Question: I have an Android app where I need to output some characters shich are not ASCII. My Java file where I set those characters is encoded as UTF-8:
'''
public void onItemCheckedStateChanged(ActionMode mode, int position,
long id, boolean checked) {
mode.setSubtitle(llista.getCheckedItemCount() + " elements sel*leccionats.");
}
@Override
public boolean onCreateActionMode(ActionMode mode, Menu menu) {
mode.setTitle("Sel*lecciona!");
MenuInflater inflater = mode.getMenuInflater();
if (inflater != null) {
inflater.inflate(R.menu.menudetallllista, menu);
}
return true;
}
'''
But the output I get is this:

Is there any way to fix this besides changing the file Encoding to Windows-1252?
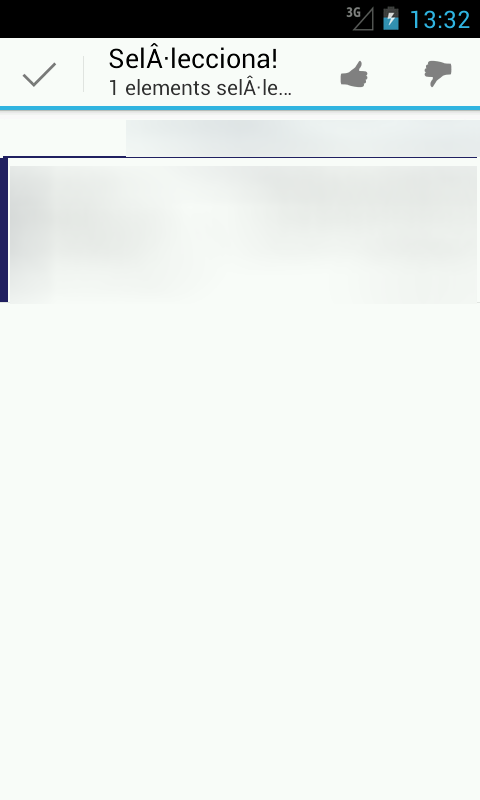
Answer: One work around is to unicode escape the chars in the Java source:
'''
((TextView) findViewById(R.id.textView1)).setText("Some chars: ? i a e i o u u n");
'''
or the strings XML file:
'''
<string name="test">Again: ? i a e i o u u n</string>
'''